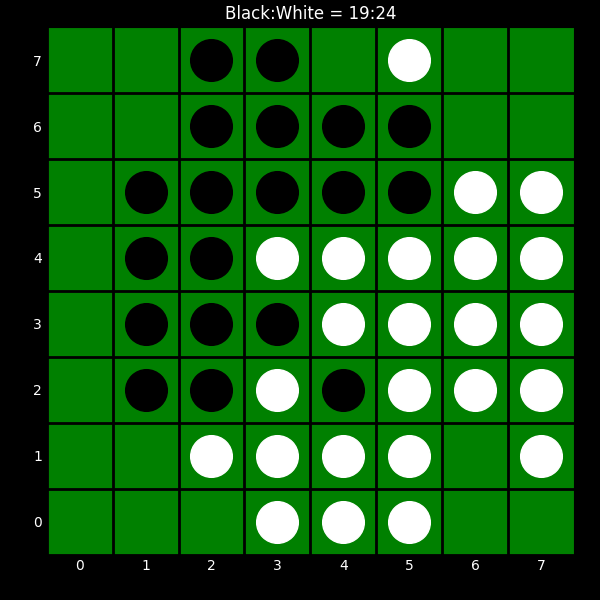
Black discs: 19
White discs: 24